Question: I create a servlet in a Lotus Notes database on a Lotus Domino 9.0 IF5 server. The source code was taken from a tutorial page. Also, the servlet was developed in Domino Designer
This is the most important source code:
'''
import javax.servlet.http.HttpServlet;
import javax.servlet.http.HttpServletRequest;
import javax.servlet.http.HttpServletResponse;
import lotus.domino.*;
[...]
public class TestServlet extends HttpServlet {
protected void doGet(HttpServletRequest req, HttpServletResponse res) {
try {
res.setContentType("text/html");
PrintWriter toBrowser = res.getWriter();
[...]
try {
NotesThread.sinitThread();
Session s = NotesFactory.createSession(); //<== ERROR
Database db = s.getDatabase("","names.nsf");
toBrowser.println(db.getTitle());
[...]
}
catch (NotesException n) {
System.out.println("Exception ID: " + n.id);
System.out.println("Exception description: " + n.text);
n.printStackTrace();
}
[...]
}
catch (Exception e) {
System.out.println(e.getMessage());
e.printStackTrace();
}
}
}
'''
When I call the servlet, I get this message on the server console.
'''
13/08/2014 04:31:43 HTTP JVM: Exception ID: 4493
13/08/2014 04:31:43 HTTP JVM: Exception description: Cannot create a session from an agent
13/08/2014 04:31:43 HTTP JVM: NotesException: Cannot create a session from an agent
13/08/2014 04:31:43 HTTP JVM: at lotus.domino.local.Session.checkSecurityManagerExtender(Unknown Source)
13/08/2014 04:31:43 HTTP JVM: at lotus.domino.local.Session.createSession(Unknown Source)
13/08/2014 04:31:43 HTTP JVM: at lotus.domino.NotesFactory.createSession(Unknown Source)
[...]
'''
If I write the servlet without the Lotus Notes code (Session, Database, Document, etc.) it works fine. I can do everything I want always I do not use the Lotus Domino objects. But if I add that lines, the error occurs.
What would be the problem?
TIA,
This how it looks the servlet on Domino Designer. I wrote it in a Notes DB, no outside as an standalone file.

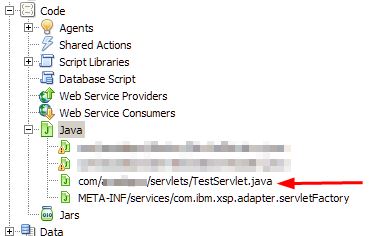
Answer: When you calling to 'NotesFactory.createSession()' the user is prompted for a password as required. But it seems that there are some problem with prompting an user. So, you must manually provide the 'UserName' and 'Password':
'''
Session s = NotesFactory.createSession(null, "UserName", "Password");
'''
Or use some another methods as mentioned in <URL>, for example:
'''
Session s = NotesFactory.createSessionWithFullAccess("Password");
//or
Session s = NotesFactory.createSession(null, "", "");
//or
Session s = NotesFactory.createSession(hostString, HttpServletRequest);
//etc
'''